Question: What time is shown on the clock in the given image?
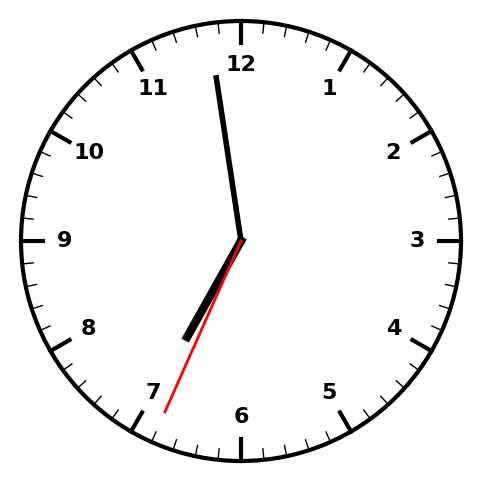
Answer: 06:58:34